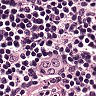
Metastatic tissue present: no